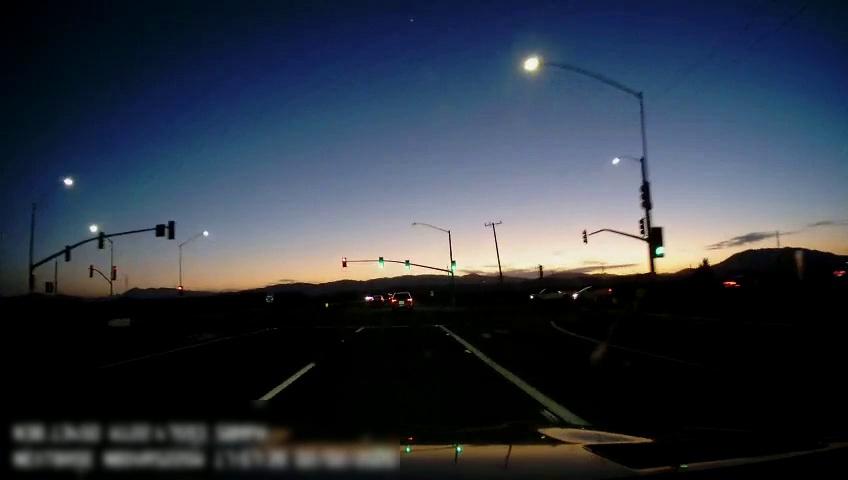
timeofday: Dusk/Dawn/Twilight
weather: Sunny
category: Drivable Space
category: Vehicles | SUV
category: Vehicles | SUV
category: Vehicles | Car
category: Vehicles | Car
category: Vehicles | Car
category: Vehicles | Car
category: Lanes | Alternate Lane
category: Lanes | Current Lane
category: Lanes | Current Lane
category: Lanes | Current Lane
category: Traffic | Lights
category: Traffic | Lights
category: Traffic | Lights
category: Traffic | Lights
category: Traffic | Lights
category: Traffic | Lights
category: Traffic | Lights
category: Traffic | Lights
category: Traffic | Lights
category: Traffic | Lights
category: Traffic | Lights
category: Traffic | Lights
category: Traffic | Lights
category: Traffic | Lights
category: Traffic | Lights